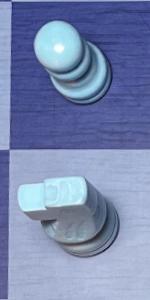
Label: Knight_White